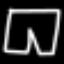
Label: pants